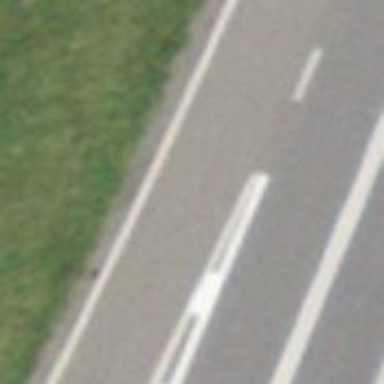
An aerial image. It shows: Asphalt trunk link road.